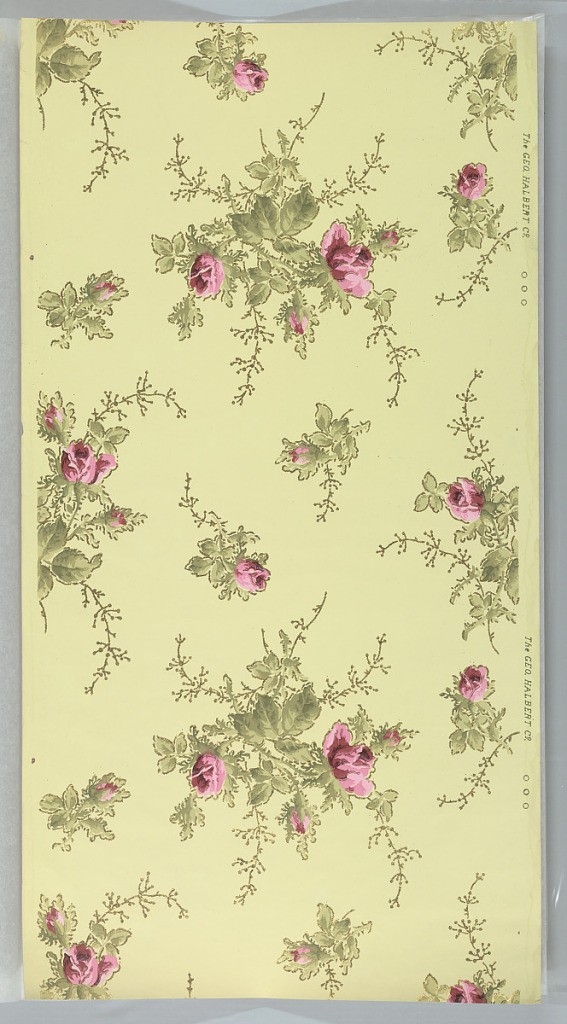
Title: Ceiling paper
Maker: George Halbert Wallpaper, Brooklyn, New York
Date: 1905–1915
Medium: Machine-printed paper, applied mica flakes
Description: Flitter ceiling paper with bouquets of red roses on stems and single rose on stem. Each of the bouquets and stems is outlined in gold mica flakes. Pinted on a yellow ground.